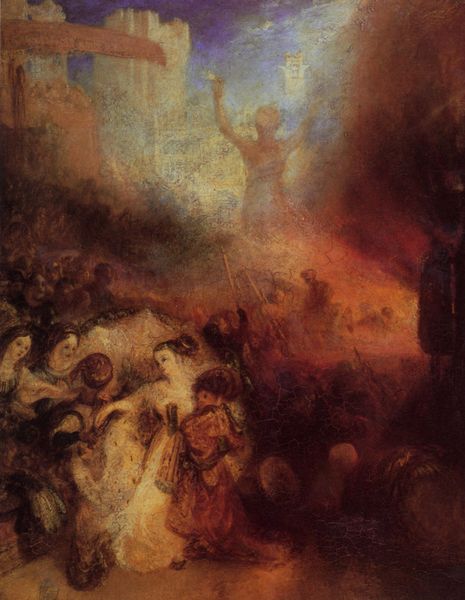
Titel: Shadrach, Meshech und Abendnego im brennenden feurigen Schmelzofen
Künstler: William Turner
Standort: London
Institution: Tate Gallery
Schlagwörter: blau, dunkel, feuer, gemälde, gott, gruppe, himmel, kopf, mann, schatten, weiß, wolken, frauen, menschen, ocker, stadt, bewegung, braun, frau, frisur, geste, grau, hell, hintergrund, kleid, kleider, köpfe, laterne, licht, orange, schwarz, skizze, szene, vordergrund, dach, dame, gebäude, haus, rot, schirm, wolke, beige, fest, hochformat, leute, menge, arm, arme, gesicht, kleidung, silber, stehen, hände, öl, häuser, rauch, figur, mantel, pose, redner, kind, tänzerin, kinder, turm, chaos, engel, wüste, mauer, dunst, nebel, tag, platz, scheinwerfer, ölgemälde, brand, dampf, flut, krieg, schlacht, sturm, turner, untergang, zerstörung, gestalt, zinnen, impression, unscharf, schimmer, flamme, türme, explosion, flammen, lava, strahlen, hinten, asien, konturen, panik, tumult, staub, beten, gebet, entwurf, menschenmenge, schemenhaft, china, frauenfigur, verschwommen, verwischt, jesus, expressiv, götter, dramatik, vision, erhoben, griechenland, erscheinung, lanzen, zentrum, tempel, watteau, speer, schemen, drama, feuersbrunst, akropolis, zinne, geist, figut, verbrennung, erdbeben, feuerschein, nonnen, gewimmel, wunder, scheiterhaufen, sintflut, andeutung, betlehem, dissus, erhobene arme, getse, gewirr, oh oh, orant, phantom, satub, auch, delaroix, weiße frauen, haüsher